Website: slack
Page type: billing-address
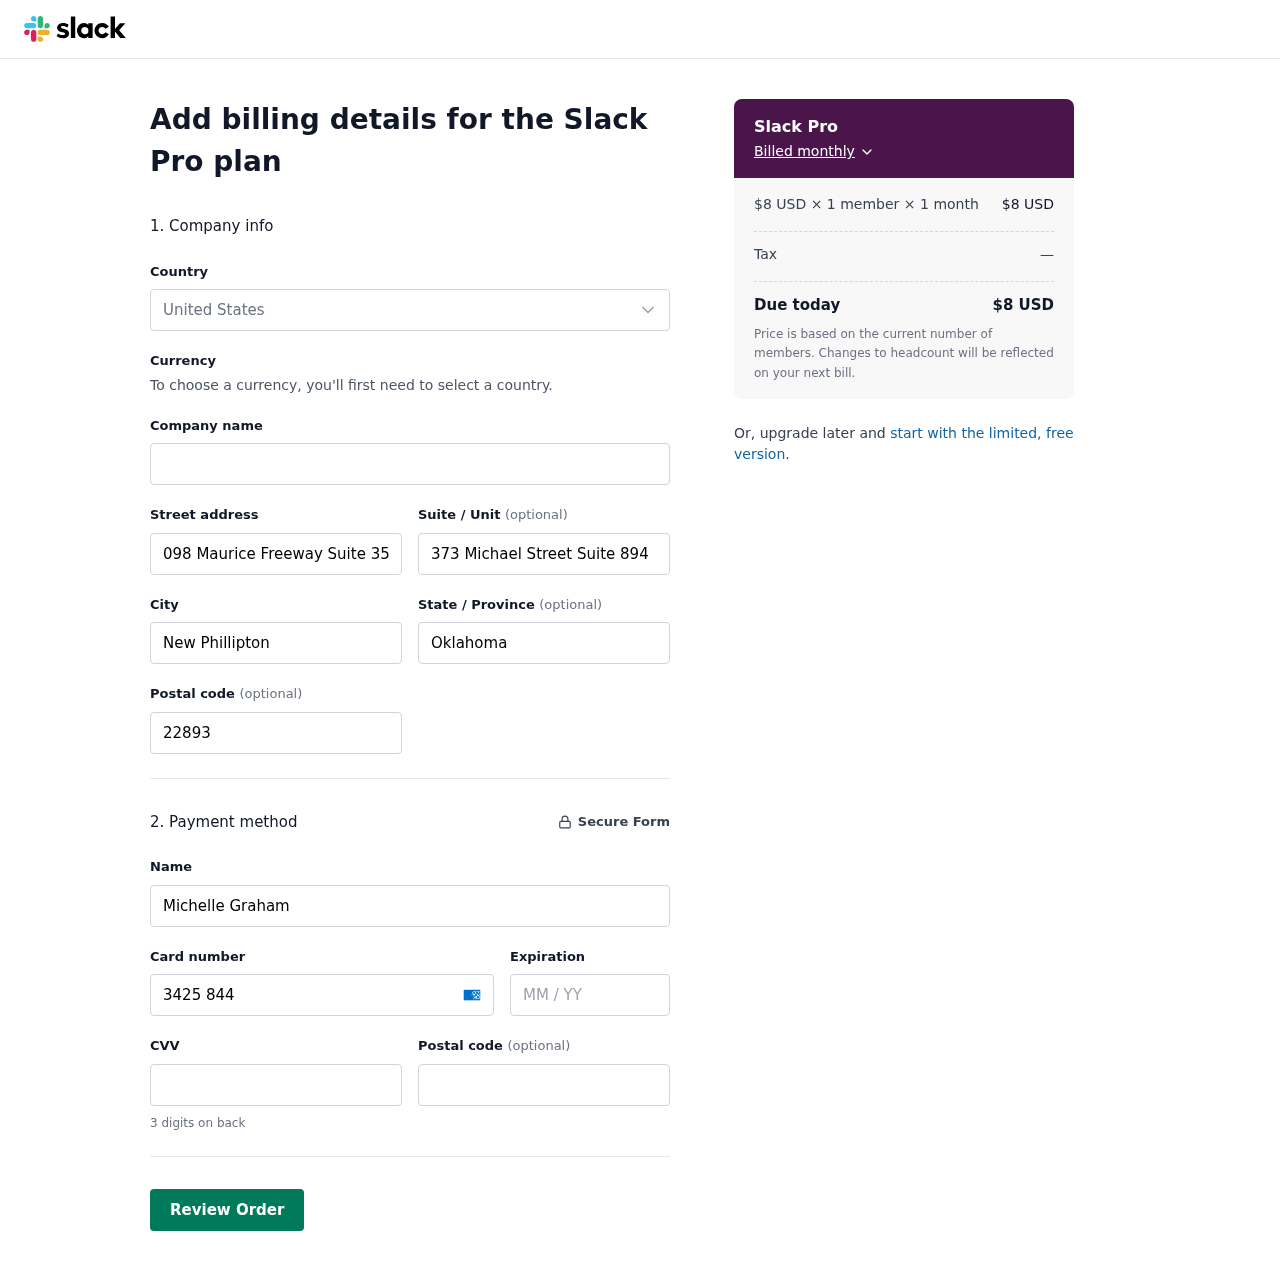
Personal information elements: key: PII_CARD_CVV
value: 4970
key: PII_CARD_EXPIRY
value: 08/27
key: PII_CARD_NUMBER
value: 3425 8444 6579 260
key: PII_CITY
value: New Phillipton
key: PII_COUNTRY
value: United States
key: PII_FULLNAME
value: Michelle Graham
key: PII_POSTCODE
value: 22893
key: PII_POSTCODE2
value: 69652
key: PII_STATE
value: Oklahoma
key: PII_STREET
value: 098 Maurice Freeway Suite 357
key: PII_STREET2
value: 373 Michael Street Suite 894
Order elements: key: ORDER_PLAN_PRICE
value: $8 USD
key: ORDER_NUM_MEMBERS
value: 1 member
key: ORDER_NUM_MONTHS
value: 1 month
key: ORDER_SUBTOTAL
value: $8 USD
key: ORDER_TAX
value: —
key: ORDER_TOTAL
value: $8 USD